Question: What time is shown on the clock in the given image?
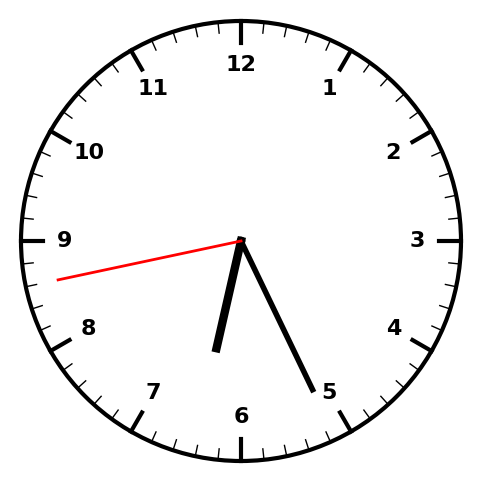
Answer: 06:25:43